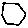
Label: hexagon